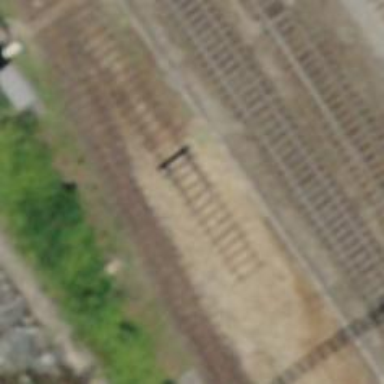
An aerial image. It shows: Railway yard with one track. The railway is electrified with contact line.